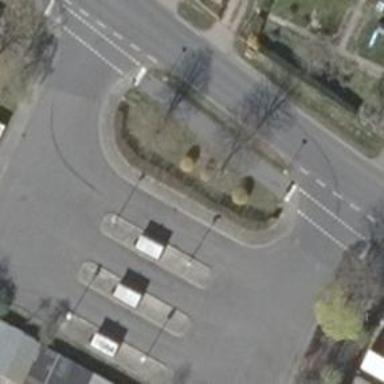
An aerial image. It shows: Bus station.